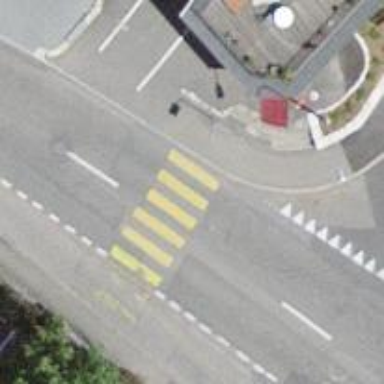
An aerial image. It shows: Zebra crossing on the road.